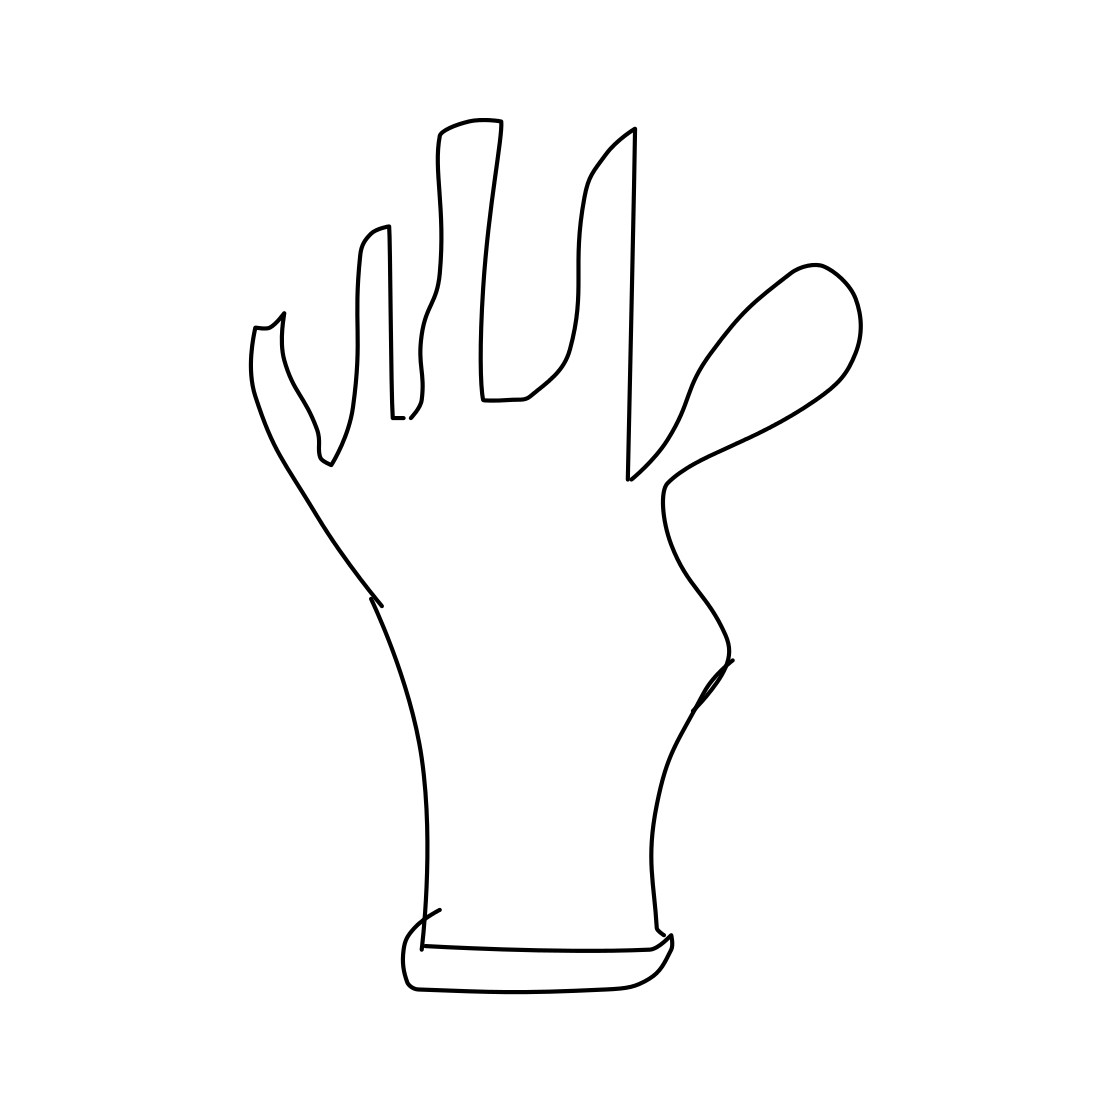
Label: hand